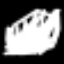
Label: octagon